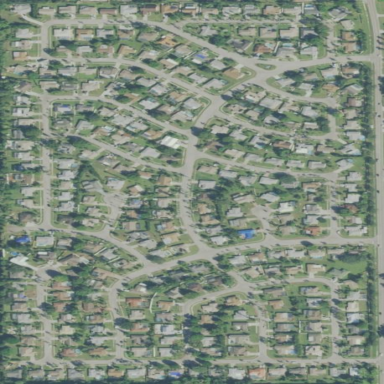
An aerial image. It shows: Residential area within neighborhood.